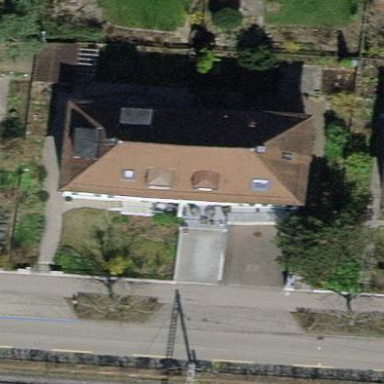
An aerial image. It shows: Hipped roof semi-detached house.